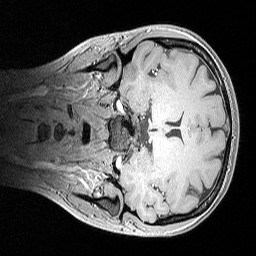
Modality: MP2RAGE
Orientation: coronal
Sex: female
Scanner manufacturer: siemens
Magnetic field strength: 3 T
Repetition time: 5 s
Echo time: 0.00292 s